Field crop: maize
Growth stage: 2
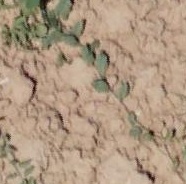
Species: convolvulus